Question: If I have a class titled 'Article', and I want to add an 'Author' column (which is class type 'User'), should I use relation or pointer? There can only be one 'Author', but that 'Author' can write many articles. I'm assuming pointer, but just making sure.

Thanks!
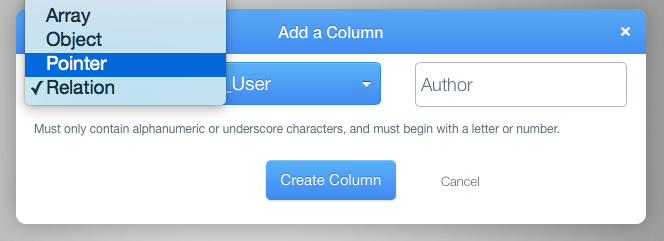
Answer: If you assume that an article will have 1 or 0 authors, then use a pointer. If there may be more than one author, use an Array.
When you have a one-many relation, you have a choice of using arrays or PFRelations. Arrays are a lot easier to deal with if the max number of entries is not large, let's say 100 or less. Perhaps the most important advantage is that you can use includeKey when querying to bring in all the related objects with one query.
If the number of related objects is large, you have to use PFRelation.